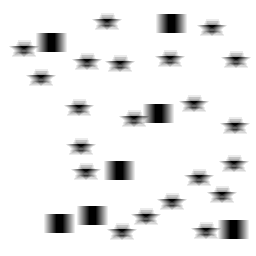
Squares: 7
Triangles: 0
Stars: 21
Total shapes: 28